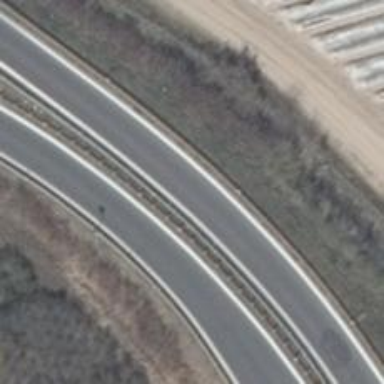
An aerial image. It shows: Motorroad with trunk link.